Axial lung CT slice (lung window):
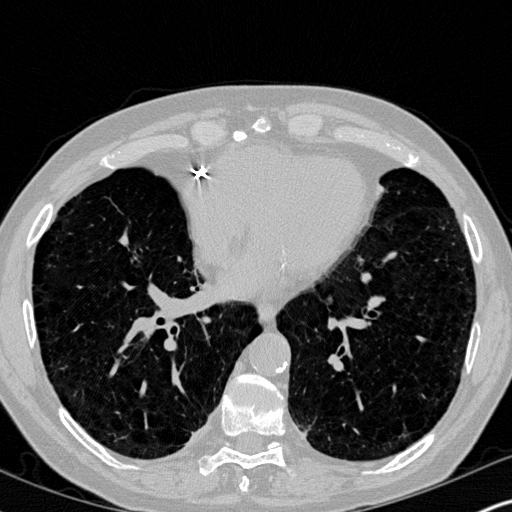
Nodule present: no